Question: I know that MongoDb C# driver doesn't support projections so I searched a little bit and I found that many people uses a mongoCursor to perform such queries, I'm trying to select only specific fields and my code is the following:
'''
public T GetSingle<T>(Expression<Func<T, bool>> criteria,params Expression<Func<T, object>>[] fields) where T : class
{
Collection = GetCollection<T>();
return Collection.FindAs<T>(Query<T>.Where(criteria)).SetFields(Fields<T>.Include(fields)).SetLimit(1).SingleOrDefault();
}
'''
I got and custom repository for users on top of that:
'''
public User GetByEmail(string mail, params Expression<Func<User, object>>[] fields)
{
return GetSingle<User>(x=>x.Email==mail,fields);
}
'''
this is the usage:
'''
_repository.GetByEmail(email, x=>x.Id,x=>x.DisplayName,x=>x.ProfilePicture)
'''
but I'm getting the fields included in the parameter but also all the Enums,dates and Boolean values that are part of the class User, the values that are string and not included in the field list are null so that's fine

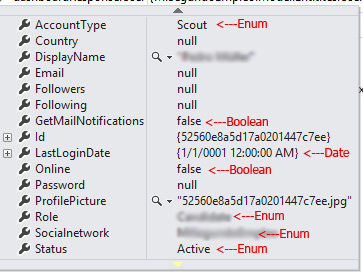
Answer: By using 'SetFields', you can specify what goes through the wire. However, you're still asking the driver to return hydrated objects of type 'T', 'User' in this case.
Now, similar to say an 'int', 'enum' and 'boolean' are <URL> so it can be null.
## Strategies
You can use nullable fields in your models, e.g.:
'''
class User {
public bool? GetMailNotifications { get; set; }
}
'''
That way, the value type can have one of its valid values or be 'null'. This can, however, be clumsy to work with because you'll have to do 'null' checks and use 'myUser.GetMailNotifications.Value' or the 'myUser.GetMailNotifications.GetValueOrDefault' helper whenever you want to access the property.
this doesn't answer the question of to it, but there are at least three good reasons why it's a good idea to include them:
1. When passing a User object around, it's desirable that the object is in a valid state. Otherwise, you might pass a partially hydrated object to a method which passes it further and at some point, someone attempts an operation that doesn't make sense because the object is incomplete
2. It's easier to use
3. The performance benefit is negligible, unless you're embedding huge arrays which I would suggest to refrain from anyway and which isn't the case here.
So the question is: why do you want to make all the effort of excluding certain fields?